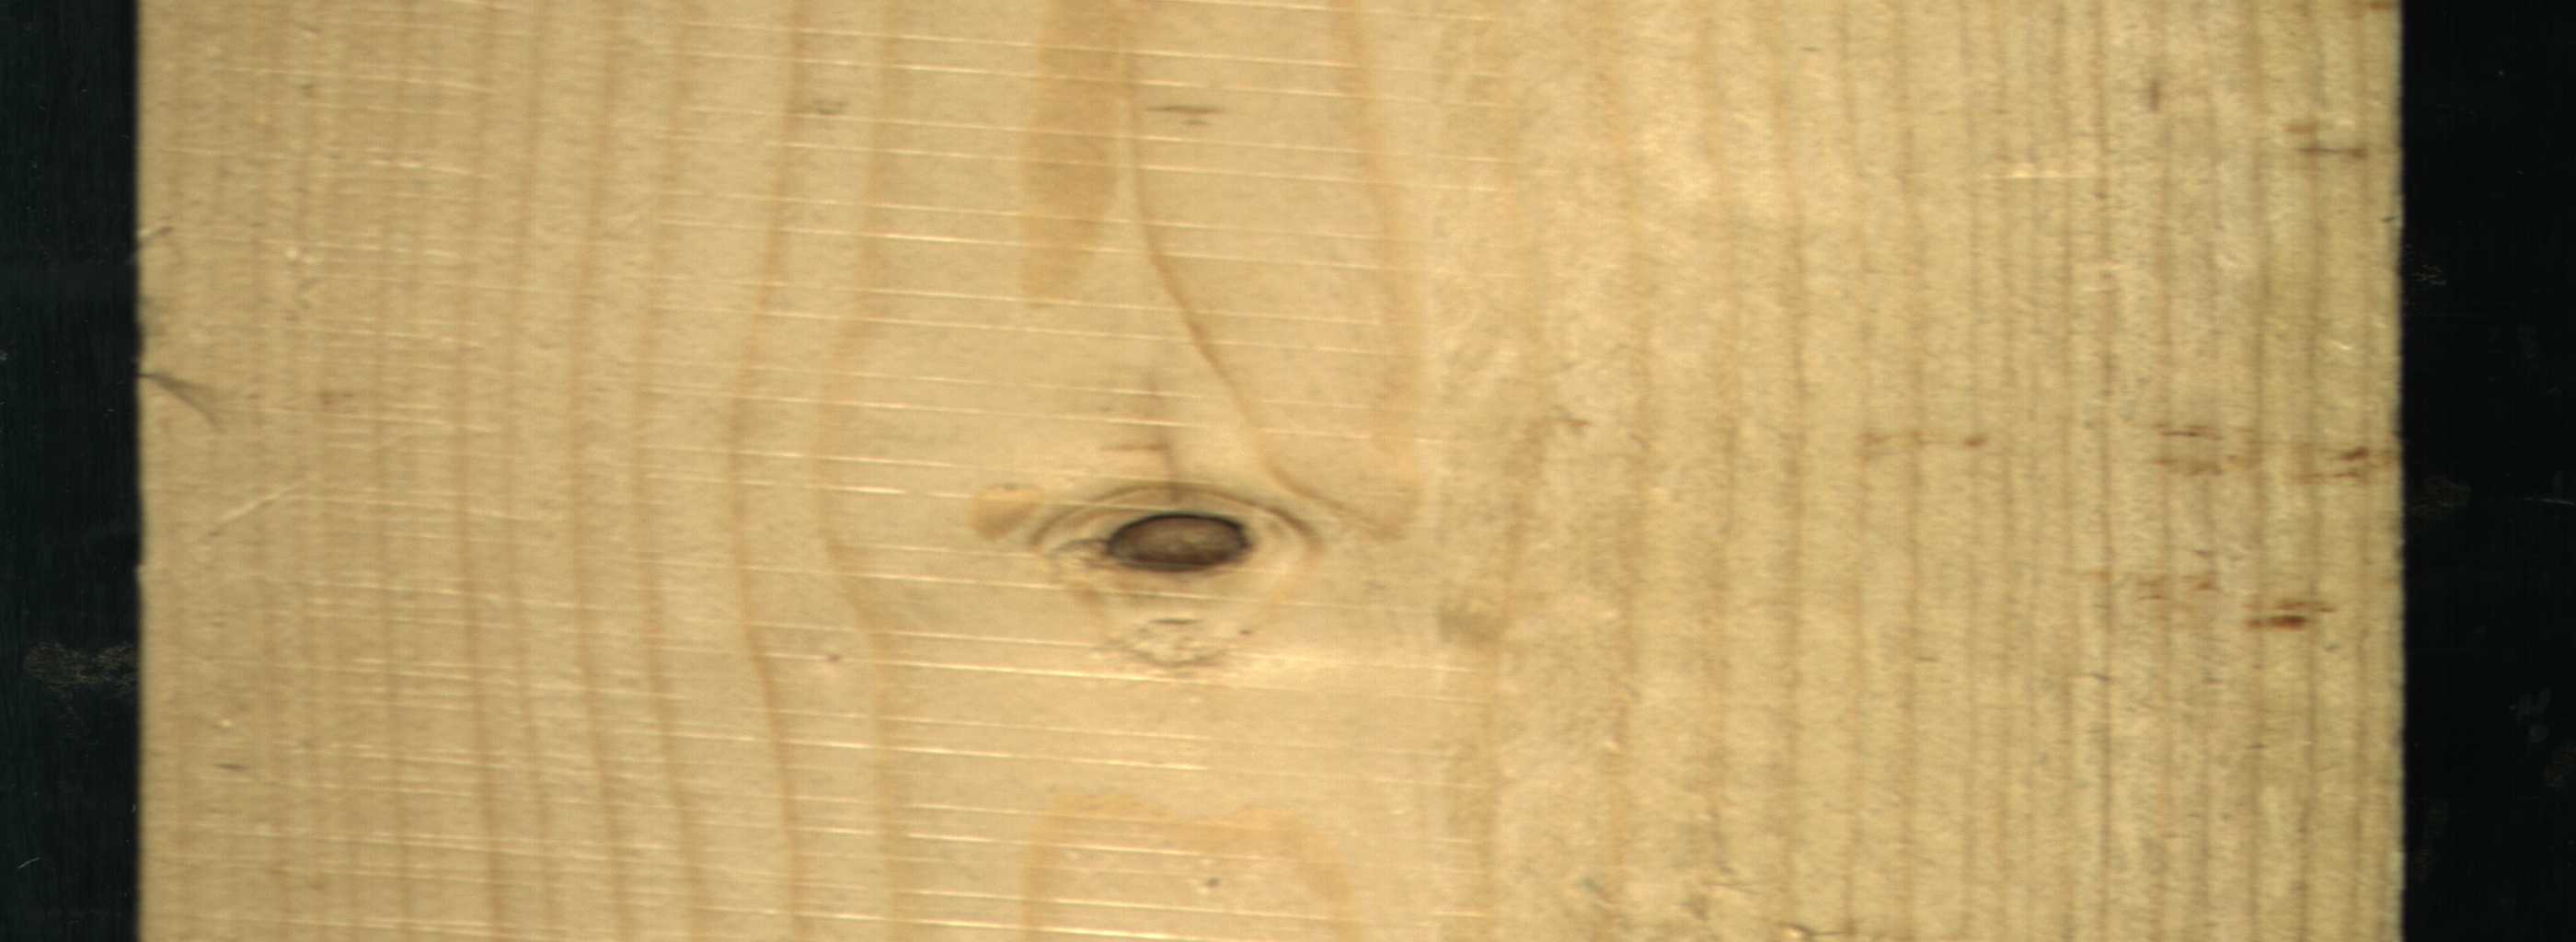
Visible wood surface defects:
Dead_Knot